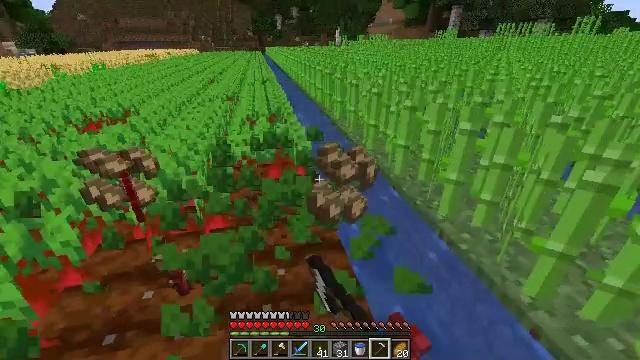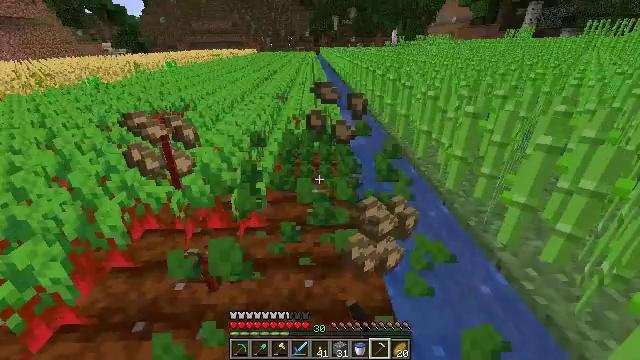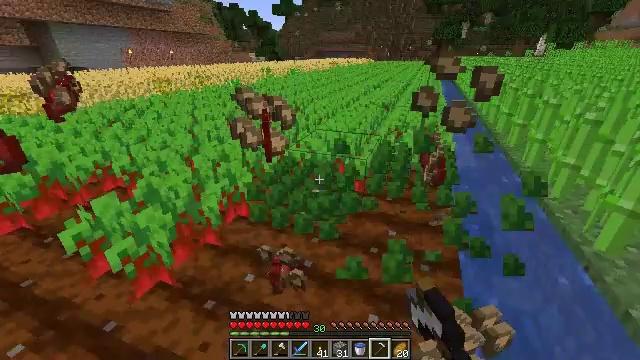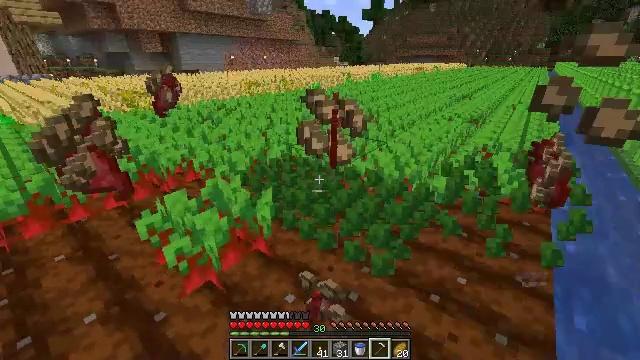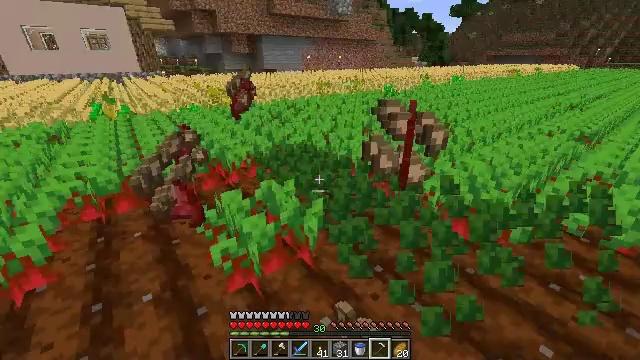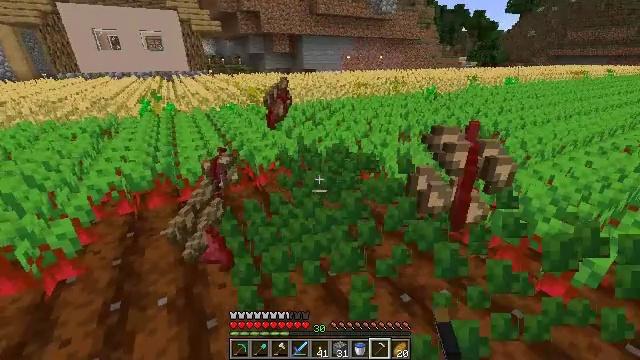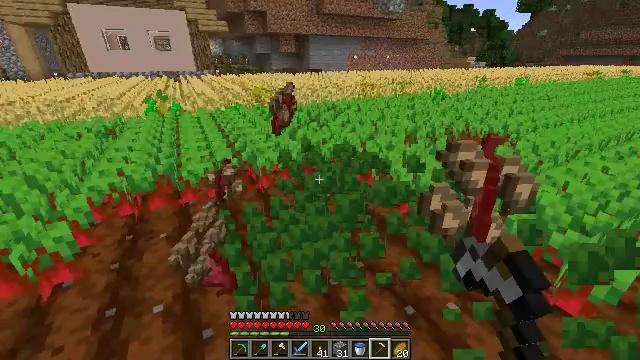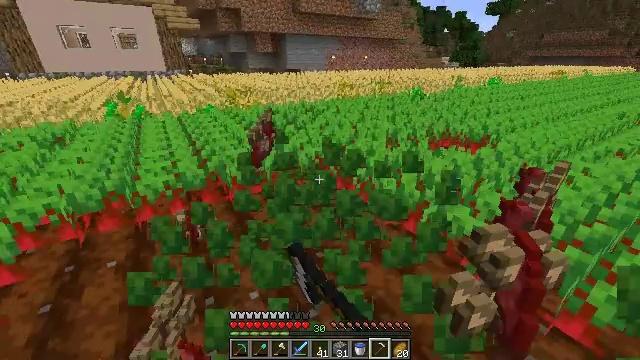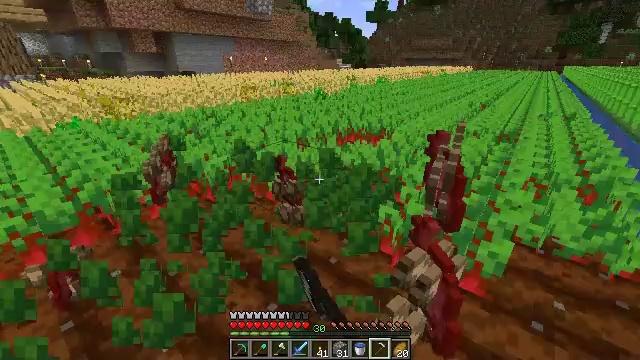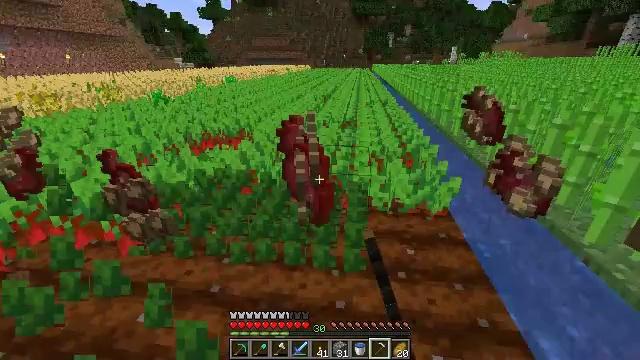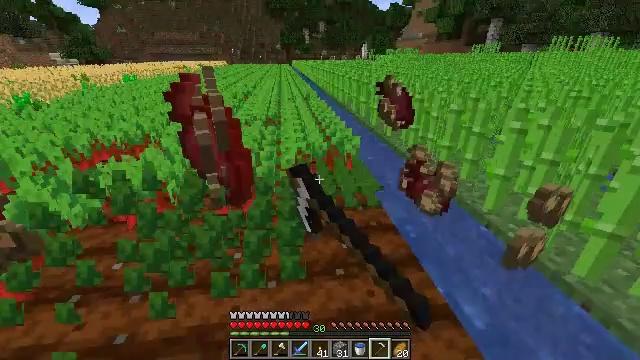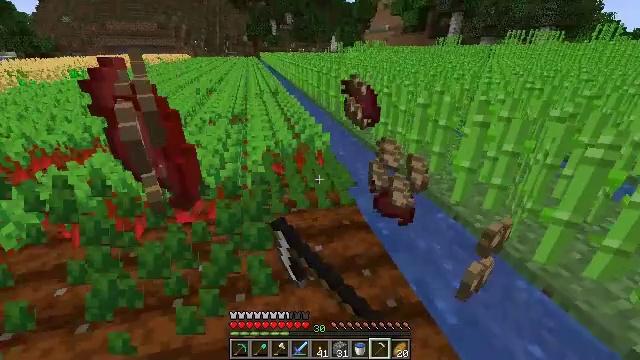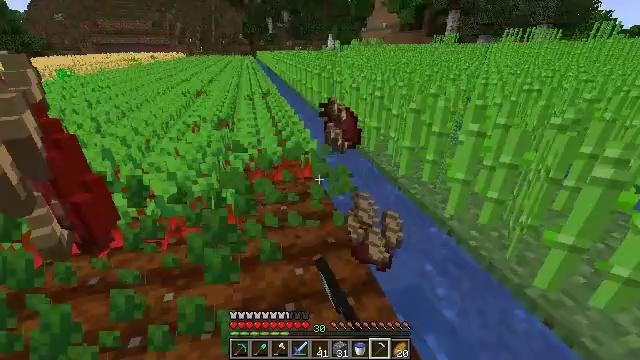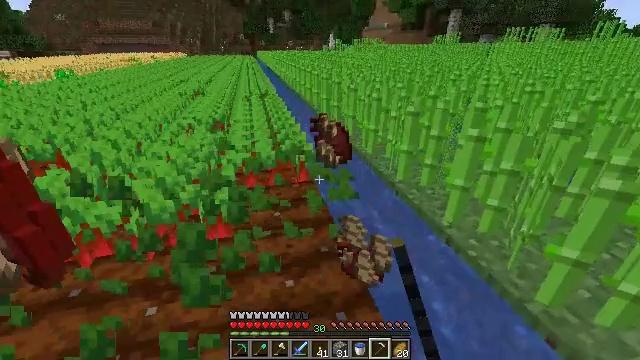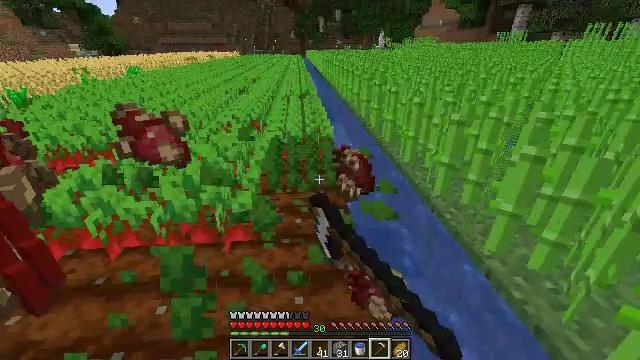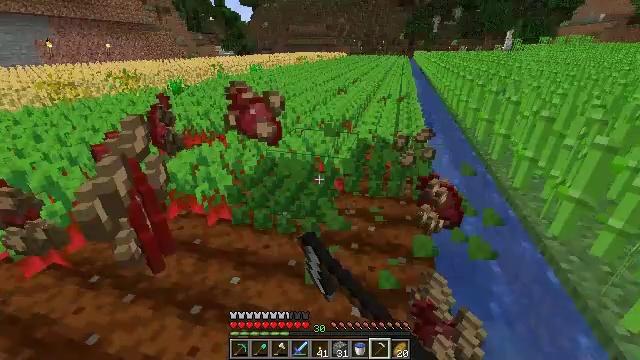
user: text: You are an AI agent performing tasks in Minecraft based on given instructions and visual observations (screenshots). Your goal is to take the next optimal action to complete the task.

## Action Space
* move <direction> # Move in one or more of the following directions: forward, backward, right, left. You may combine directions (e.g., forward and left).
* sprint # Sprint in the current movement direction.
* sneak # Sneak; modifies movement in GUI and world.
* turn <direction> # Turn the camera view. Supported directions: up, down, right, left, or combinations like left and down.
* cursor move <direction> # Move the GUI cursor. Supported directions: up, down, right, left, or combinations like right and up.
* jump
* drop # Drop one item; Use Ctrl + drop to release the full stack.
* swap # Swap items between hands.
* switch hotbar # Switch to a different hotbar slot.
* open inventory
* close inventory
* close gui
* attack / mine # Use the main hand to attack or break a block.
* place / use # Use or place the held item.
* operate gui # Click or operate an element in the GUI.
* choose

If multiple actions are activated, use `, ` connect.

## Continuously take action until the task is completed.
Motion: motion action
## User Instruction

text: Harvest beetroots from the farm.
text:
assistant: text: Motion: move forward, turn left, attack / mine
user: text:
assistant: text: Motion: move forward, turn left and up, attack / mine
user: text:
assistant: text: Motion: move forward, turn left and up, attack / mine
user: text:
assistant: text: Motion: move forward, turn left, attack / mine
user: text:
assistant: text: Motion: move forward, turn left, attack / mine
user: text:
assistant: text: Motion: move forward, turn left, attack / mine
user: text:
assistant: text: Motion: move forward, turn right, attack / mine
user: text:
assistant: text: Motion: move forward and move right, turn right, attack / mine
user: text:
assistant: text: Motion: move forward and move right, turn right, attack / mine
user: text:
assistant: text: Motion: move forward and move right, turn right, attack / mine
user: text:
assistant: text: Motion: move forward and move right, turn right and down, attack / mine
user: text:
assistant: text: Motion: move forward and move right, attack / mine
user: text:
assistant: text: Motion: move forward and move right, attack / mine
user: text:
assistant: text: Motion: move forward and move right, turn left, attack / mine
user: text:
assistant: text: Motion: move forward and move left, turn left, attack / mine
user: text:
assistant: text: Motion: move forward and move left, turn left and up, attack / mine
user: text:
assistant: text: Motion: move forward and move left, turn left and up, attack / mine
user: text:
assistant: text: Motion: move forward and move left, turn left, attack / mine
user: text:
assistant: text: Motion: move forward and move left, attack / mine
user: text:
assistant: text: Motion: move forward and move right, turn right, attack / mine
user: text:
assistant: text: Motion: move forward and move right, turn right, attack / mine
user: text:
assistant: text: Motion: move forward and move right, turn right, attack / mine
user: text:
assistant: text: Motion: move forward and move right, turn right, attack / mine
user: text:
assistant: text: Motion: move forward and move right, turn right, attack / mine
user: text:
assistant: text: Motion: move forward and move right, attack / mine
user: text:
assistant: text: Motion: move forward and move right, attack / mine
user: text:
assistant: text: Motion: move forward and move right, turn left, attack / mine
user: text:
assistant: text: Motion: move forward, turn left, attack / mine
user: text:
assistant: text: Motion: move forward, turn left and up, attack / mine
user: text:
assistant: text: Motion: move forward, turn left, attack / mine